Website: walmart
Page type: cart
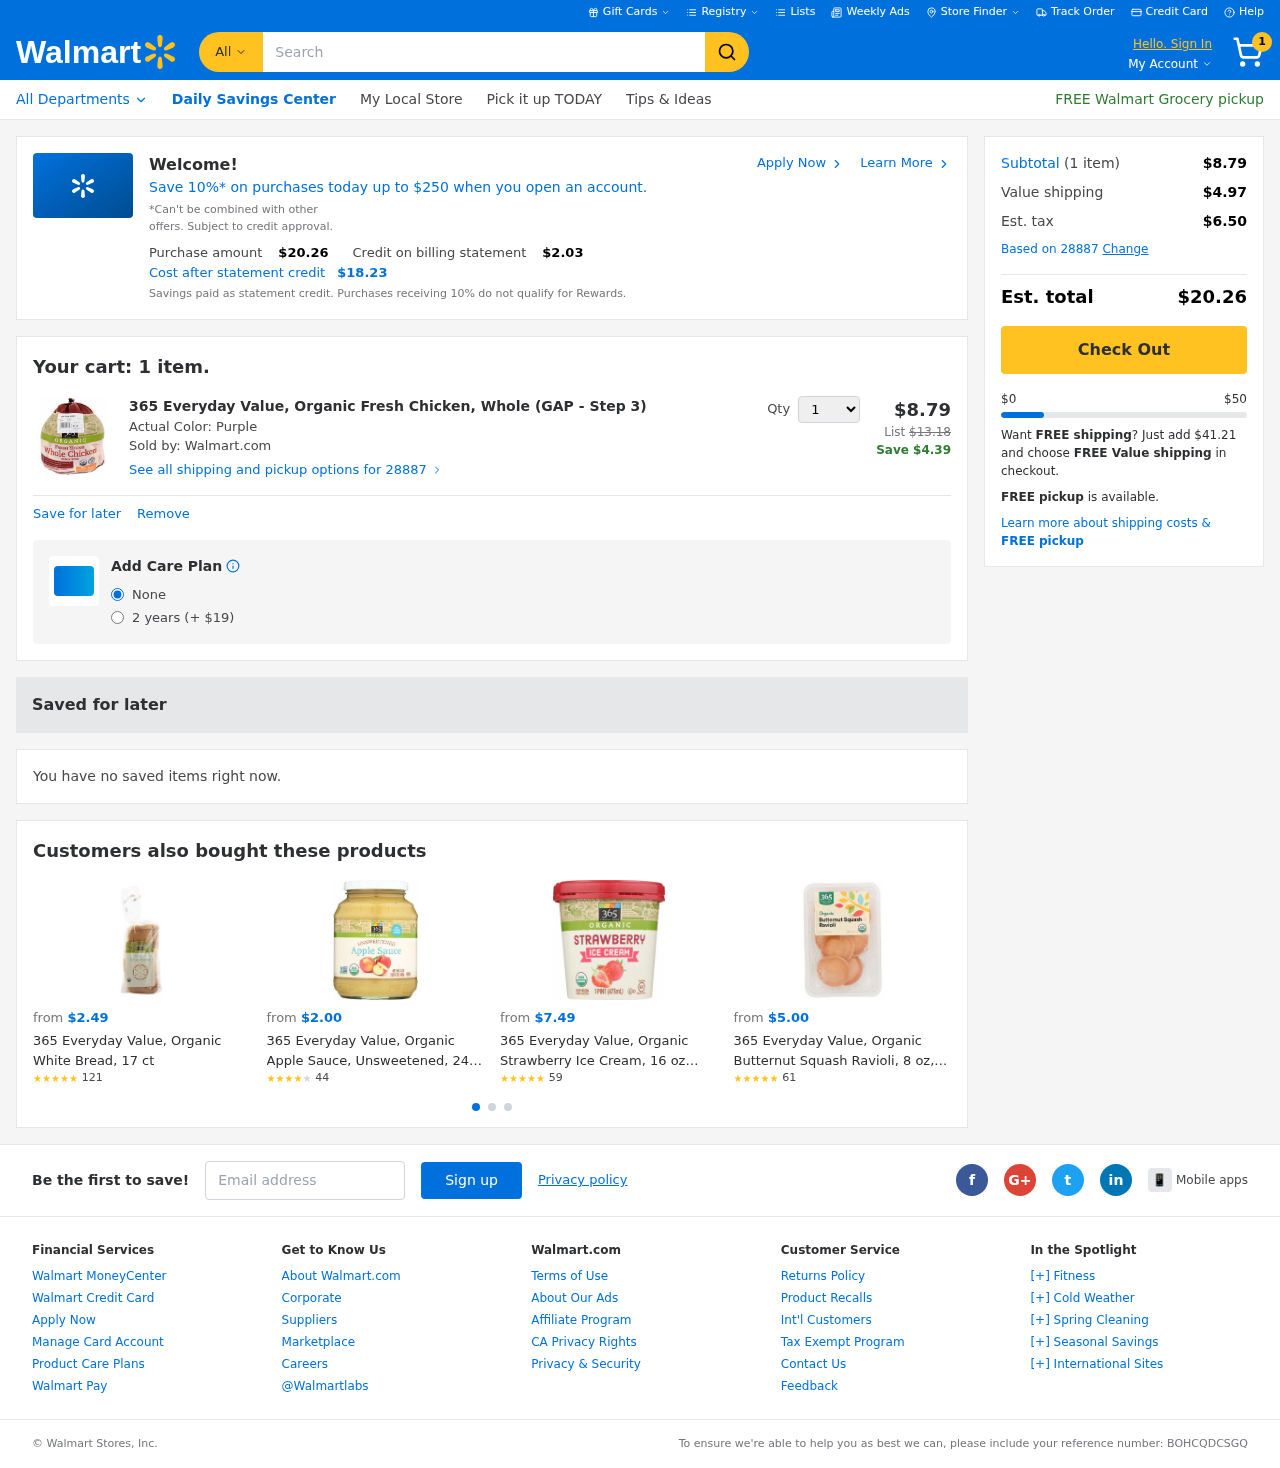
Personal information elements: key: PII_EMAIL
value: mhubbard@gmail.com
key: PII_POSTCODE
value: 28887
Product elements: key: PRODUCT1_NAME
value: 365 Everyday Value, Organic Fresh Chicken, Whole (GAP - Step 3)
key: PRODUCT1_PRICE
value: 8.79
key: PRODUCT1_QUANTITY
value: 1
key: PRODUCT2_NAME
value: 365 Everyday Value, Organic White Bread, 17 ct
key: PRODUCT2_NUM_RATINGS
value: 121
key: PRODUCT2_PRICE
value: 2.49
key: PRODUCT2_RATING
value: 4.5
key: PRODUCT3_NAME
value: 365 Everyday Value, Organic Apple Sauce, Unsweetened, 24 oz
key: PRODUCT3_NUM_RATINGS
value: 44
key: PRODUCT3_PRICE
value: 2
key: PRODUCT3_RATING
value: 3.5
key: PRODUCT4_NAME
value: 365 Everyday Value, Organic Strawberry Ice Cream, 16 oz (Frozen)
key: PRODUCT4_NUM_RATINGS
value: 59
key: PRODUCT4_PRICE
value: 7.49
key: PRODUCT4_RATING
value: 4.5
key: PRODUCT5_NAME
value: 365 Everyday Value, Organic Butternut Squash Ravioli, 8 oz, (Frozen)
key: PRODUCT5_NUM_RATINGS
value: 61
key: PRODUCT5_PRICE
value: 5
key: PRODUCT5_RATING
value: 4.7
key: PRODUCT1_ORIGINAL_PRICE
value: $13.18
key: PRODUCT1_SAVINGS
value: Save $4.39
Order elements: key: ORDER_NUM_ITEMS
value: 1
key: ORDER_TOTAL
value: $20.26
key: PROMO_TOTAL_AFTER_CREDIT
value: $18.23
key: ORDER_SUBTOTAL
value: $8.79
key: ORDER_SHIPPING_COST
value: $4.97
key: ORDER_TAX
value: $6.50
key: FREE_SHIPPING_REMAINING
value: $41.21
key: ORDER_REFERENCE_NUMBER
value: BOHCQDCSGQ
Search elements: key: HEADER_SEARCH
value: Search
Other elements: key: PROMO_CREDIT
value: $2.03